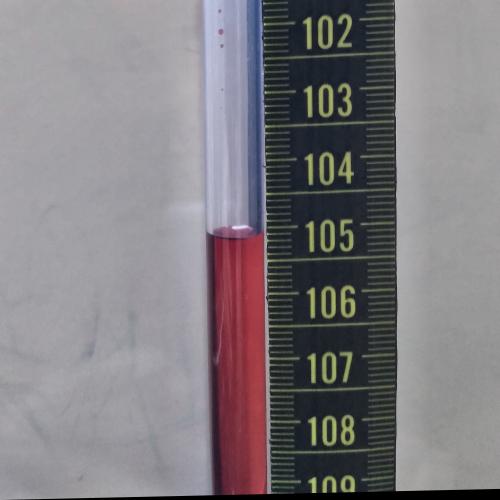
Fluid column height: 105.1 cm